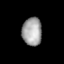
Tissue: lung
Cell type: Endothelial cells
Senescence score: 0.5403
Nuclear area (px): 543
Mean DAPI intensity: 161.954